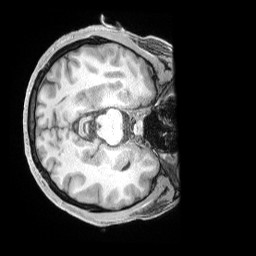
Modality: T1w
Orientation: axial
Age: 36
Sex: male
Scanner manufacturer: siemens
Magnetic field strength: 3 T
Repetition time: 2 s
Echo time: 0.00211 s